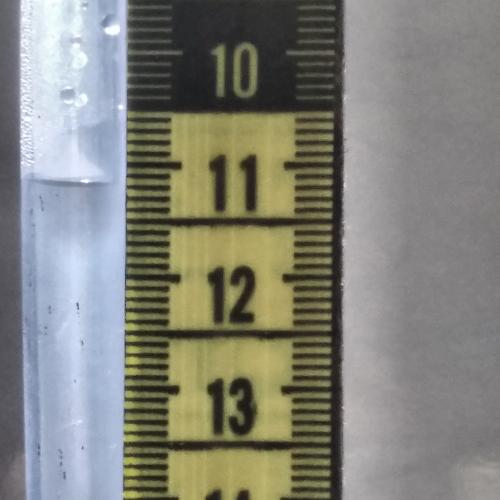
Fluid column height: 11.2 cm